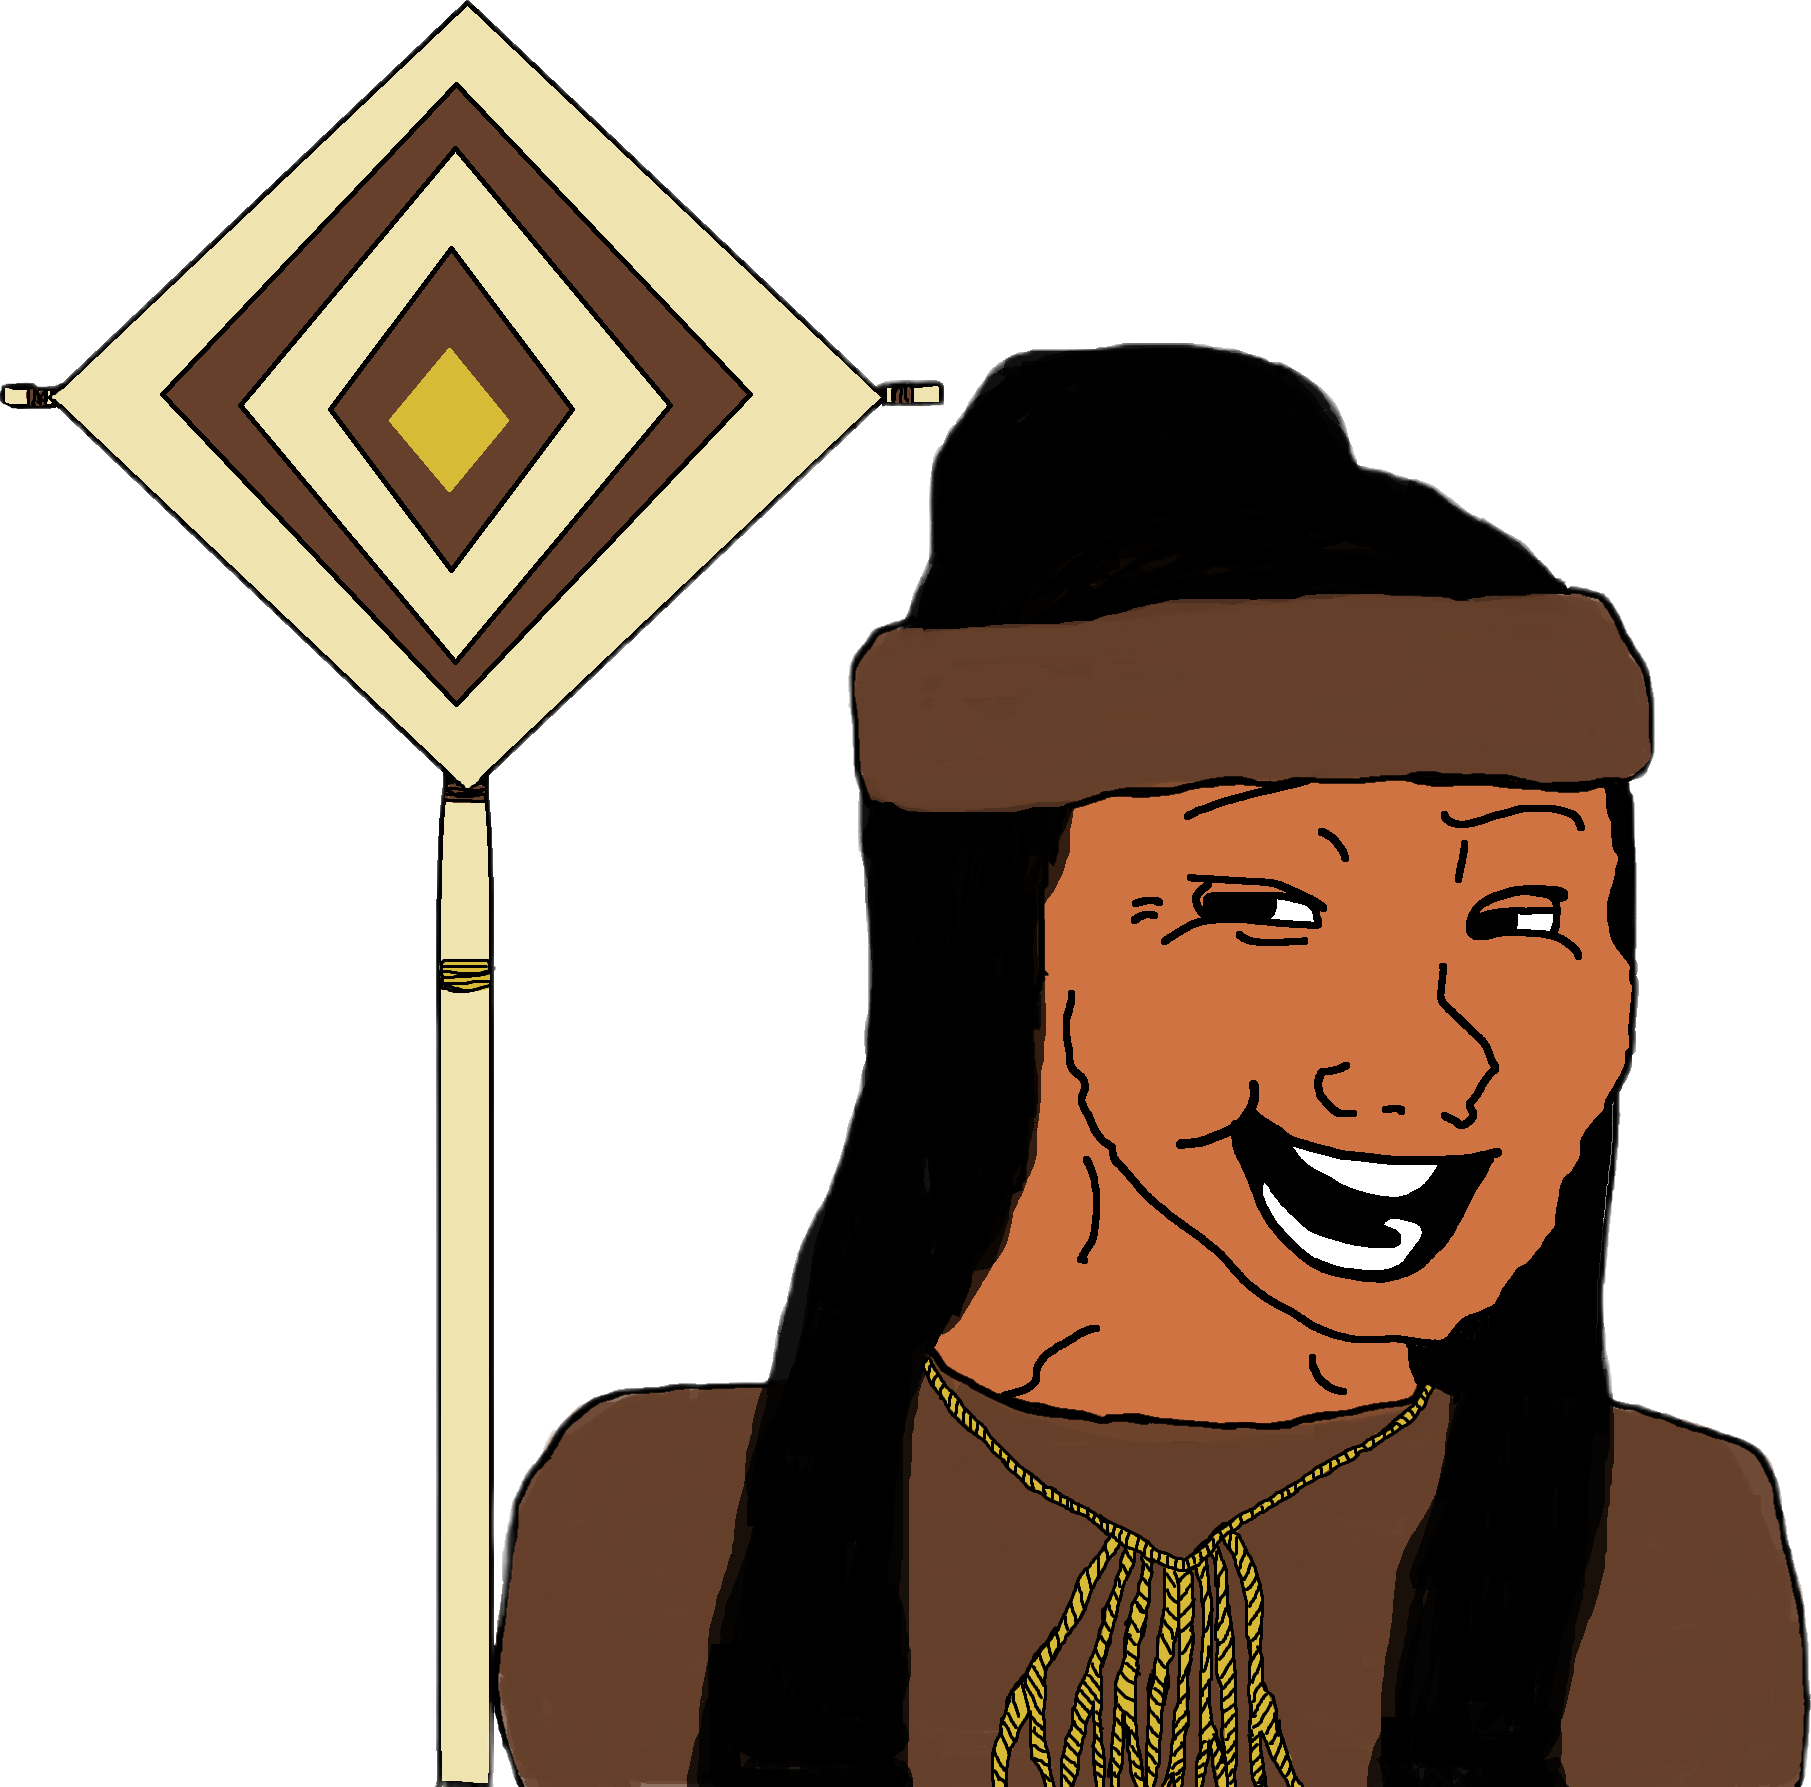
Label: 5_Smugjak